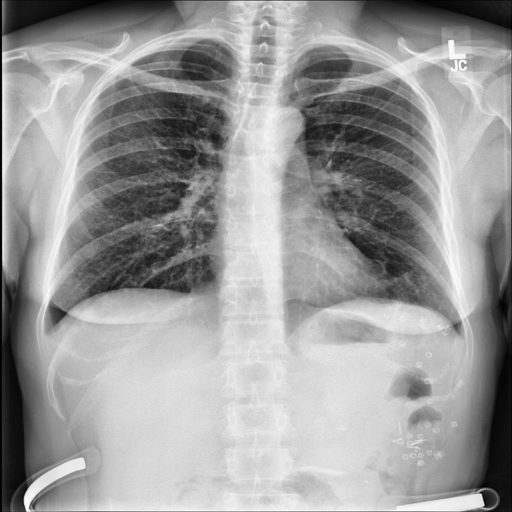
Finding: NORMAL